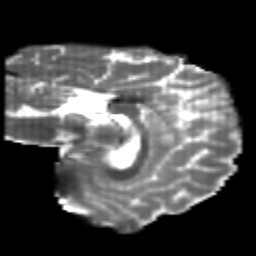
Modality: T2w
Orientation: sagittal
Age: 21
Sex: female
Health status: healthy
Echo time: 0.074 s